Question: I'm having a hard time using the 'expression()' function for adding text to a plot. Specifically, I have been unable to use the result of a call to an object within the expression. Here's an example:
### Example
'''
set.seed(1)
x <- 1:100
y <- 2*x + 3 + rnorm(length(x), sd=10)
fit <- lm(y~x)
plot(y~x)
abline(fit)
text(50,200, labels=expression(paste(alpha, "=", round(fit$coeff[1],3), "; ", beta, "=", round(fit$coeff[2],3), "; ", R^2, "=", round(summary(fit)$r.squared,2))))
'''

I would like the text to look like what is written in red in the figure.
Any help would be greatly appreciated.
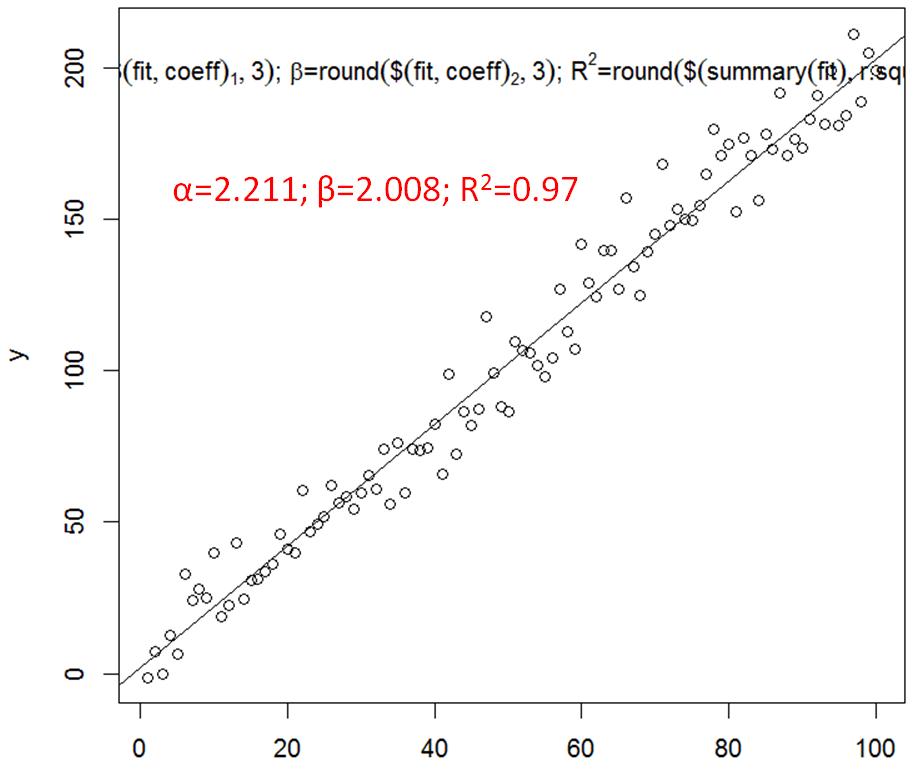
Answer: Try '?bquote',
'''
text(50,200, label=bquote(alpha == .(fit$coeff[1]) ~ "; "~ beta == .(fit$coeff[2])~"; "~R^2 == .(summary(fit)$r.squared)))
'''